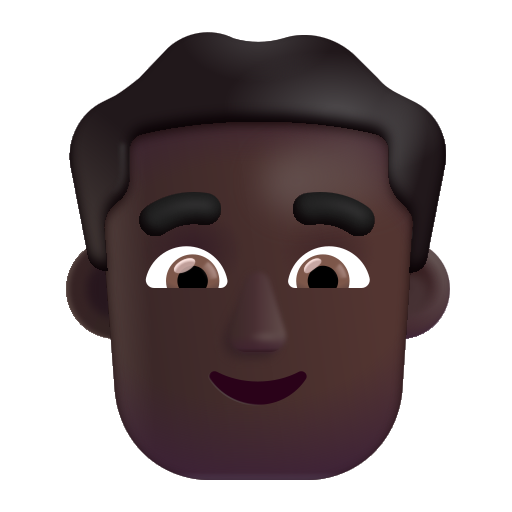
man color dark